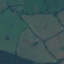
Land use / land cover: Pasture